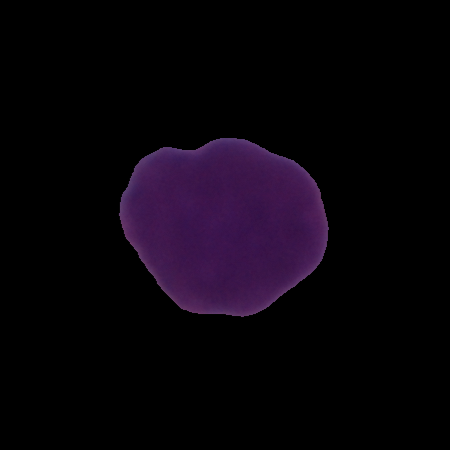
Label: cancer